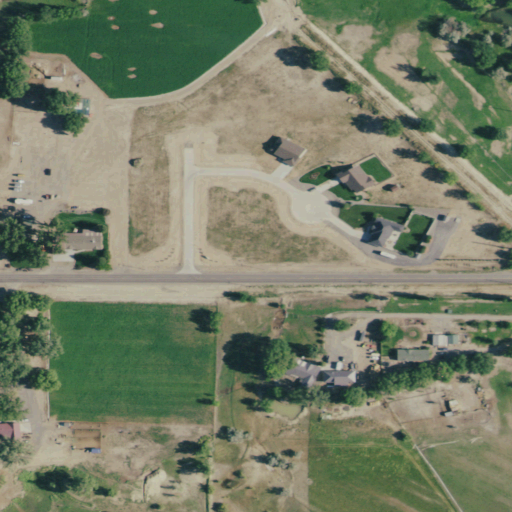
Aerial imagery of mountain in Colorado named Garnet Mesa containing cultivated crops, pasture, open development, low intensity development, shrub, and medium intensity development